Field crop: maize
Growth stage: 2
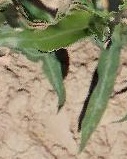
Species: maize